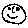
Label: smiley face